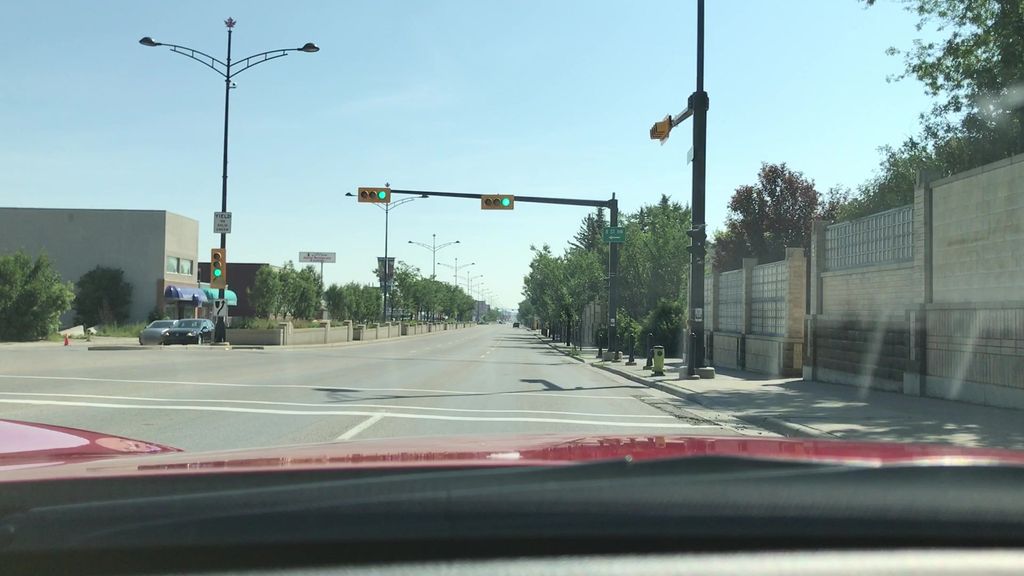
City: calgary